Field crop: maize
Growth stage: 2
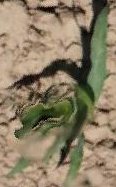
Species: maize